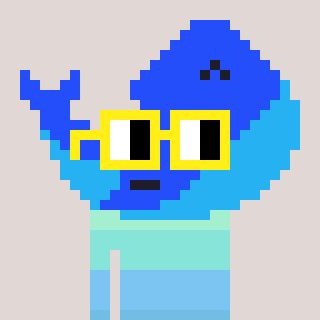
a pixel art character with square yellow glasses, a whale-shaped head and a green-colored body on a warm background